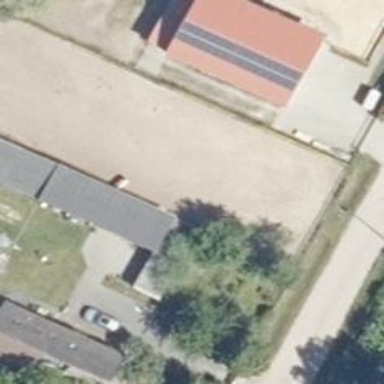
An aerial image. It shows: View of roof of building.